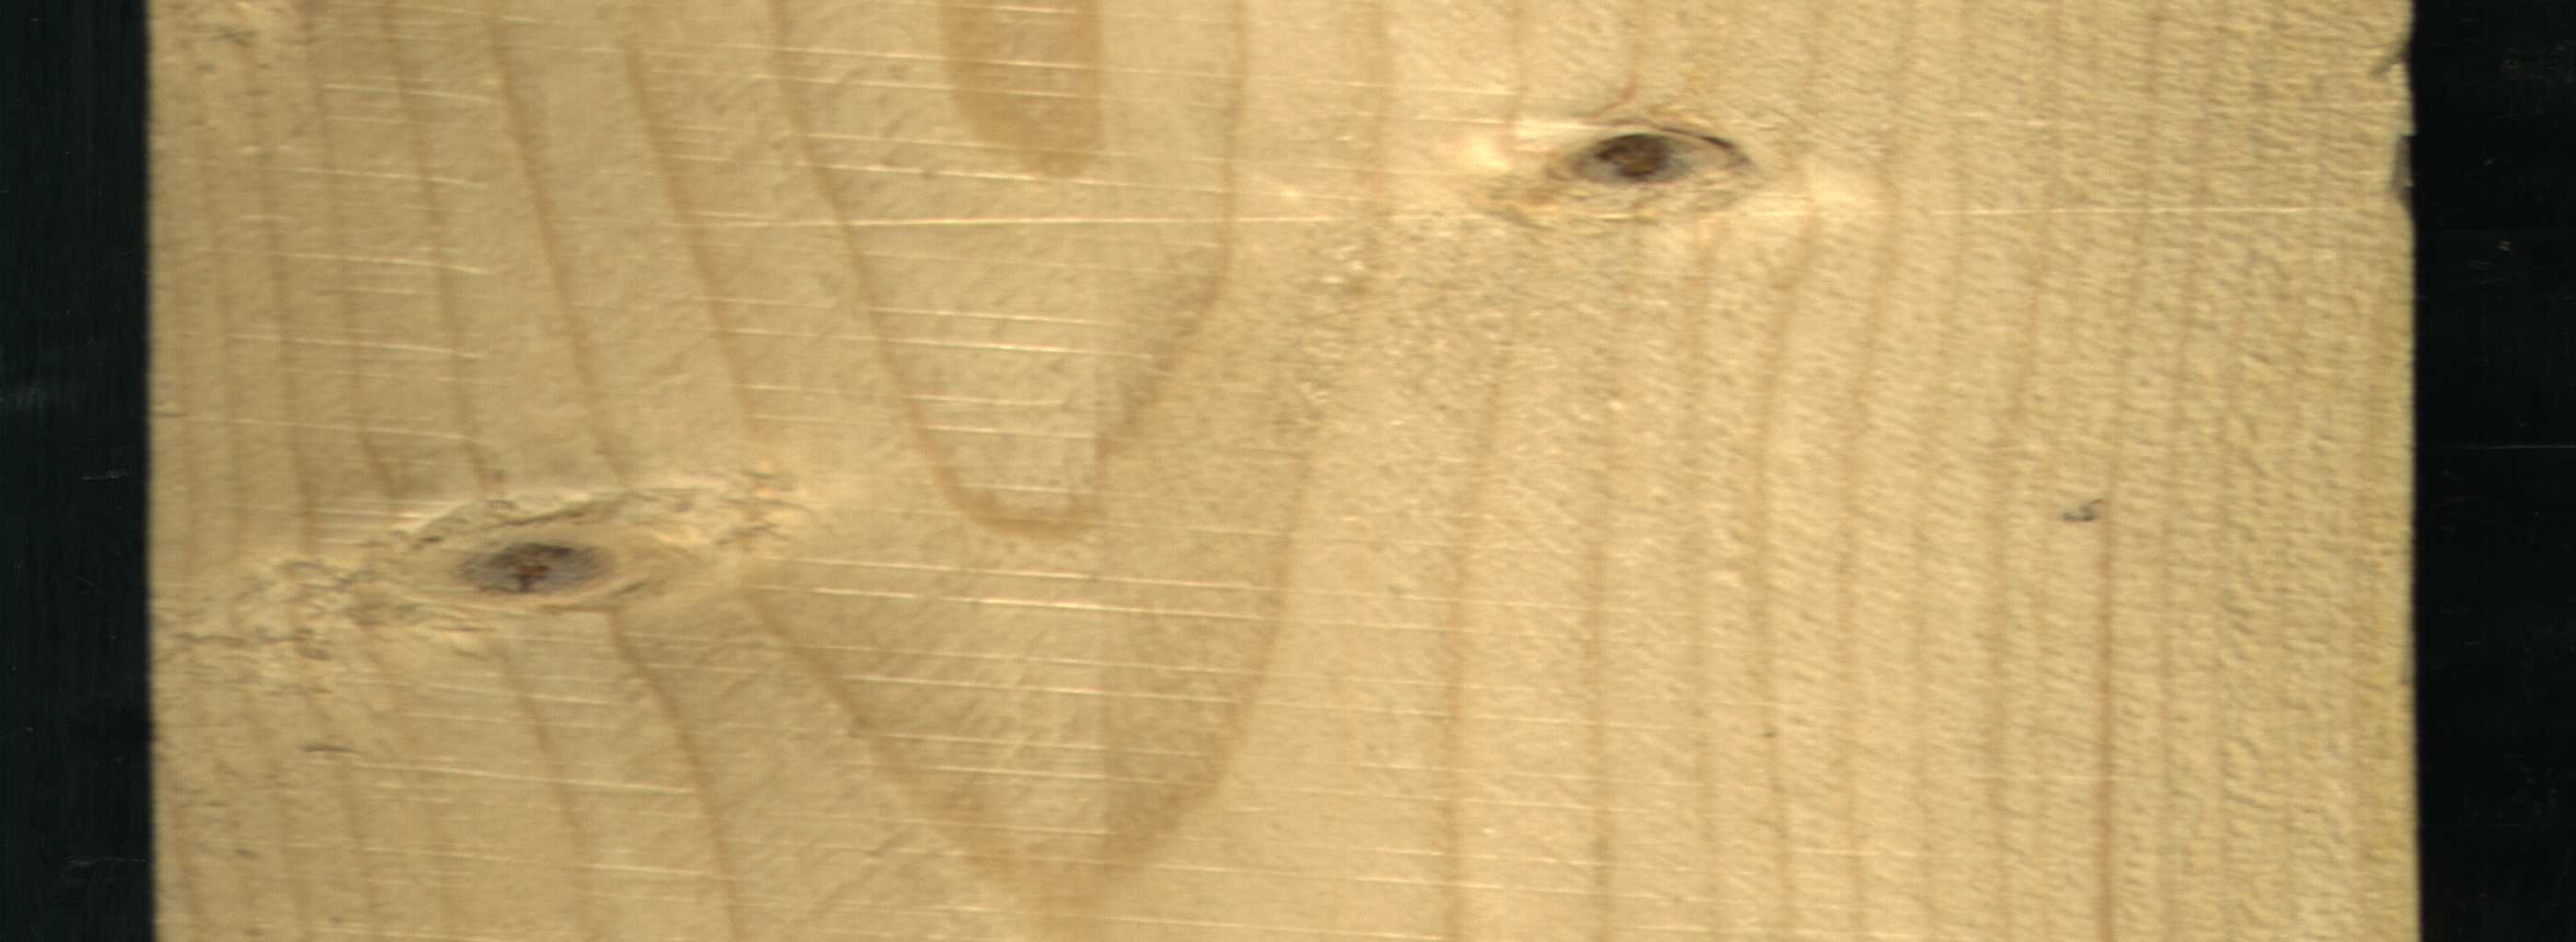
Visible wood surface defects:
Live_Knot
Live_Knot